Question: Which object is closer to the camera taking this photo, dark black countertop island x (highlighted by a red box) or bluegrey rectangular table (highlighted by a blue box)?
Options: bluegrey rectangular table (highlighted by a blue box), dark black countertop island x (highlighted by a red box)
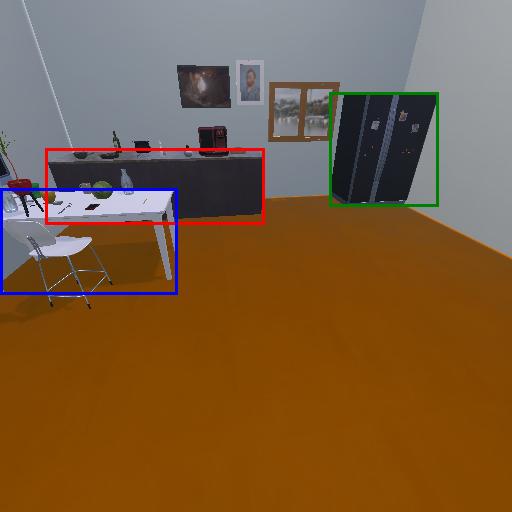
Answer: bluegrey rectangular table (highlighted by a blue box)